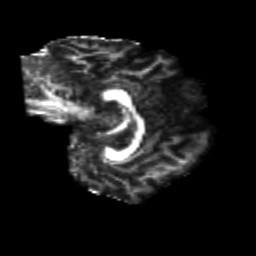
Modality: FA
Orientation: sagittal
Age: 22
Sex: female
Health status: healthy
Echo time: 0.074 s